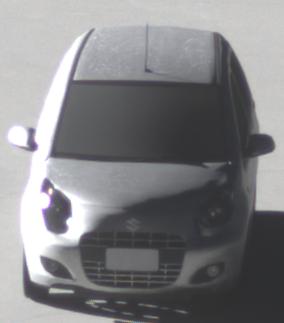
Make: Suzuki
Model: Alto 1.0
Detailed model: Alto (V)
Model produced from: 2011/02
Model produced until: 2011/03
Doors: 5
Color: white
Road condition: dry road
Daytime: morning or afternoon
Contrast: high contrast